Field crop: maize
Growth stage: 2
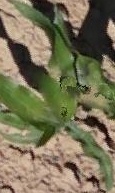
Species: maize